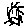
Label: sun